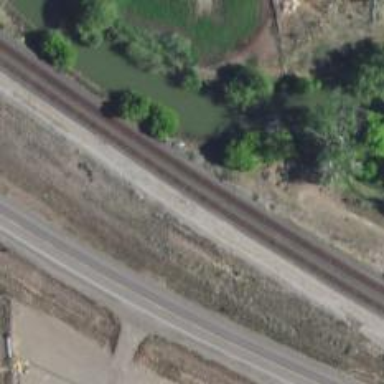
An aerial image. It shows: Railway track.